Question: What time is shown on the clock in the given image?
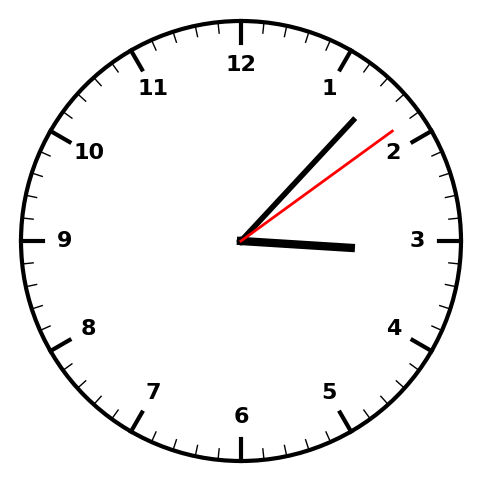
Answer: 03:07:09